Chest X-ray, PA view. Patient: 64 years old, sex M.
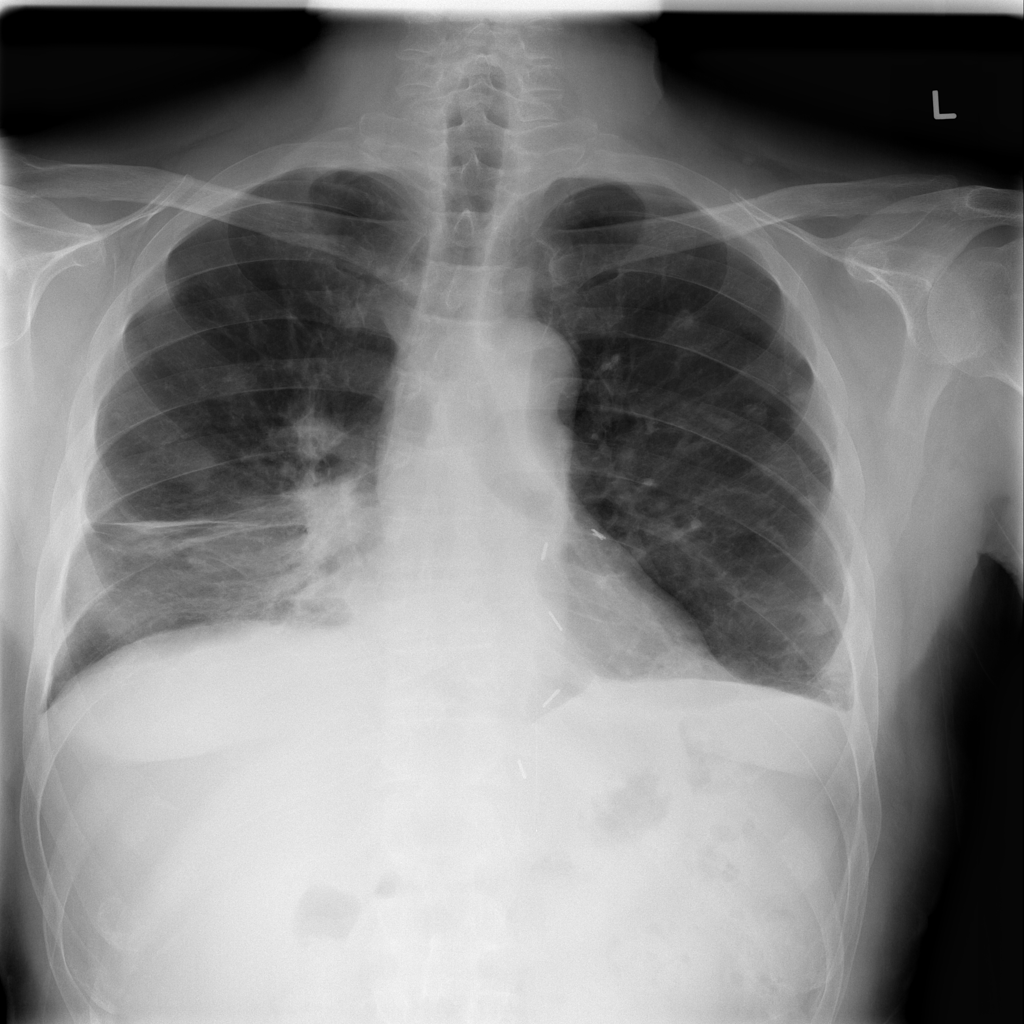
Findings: No Finding